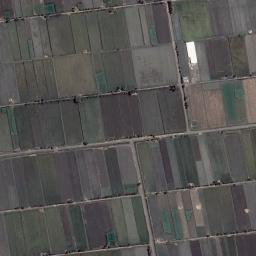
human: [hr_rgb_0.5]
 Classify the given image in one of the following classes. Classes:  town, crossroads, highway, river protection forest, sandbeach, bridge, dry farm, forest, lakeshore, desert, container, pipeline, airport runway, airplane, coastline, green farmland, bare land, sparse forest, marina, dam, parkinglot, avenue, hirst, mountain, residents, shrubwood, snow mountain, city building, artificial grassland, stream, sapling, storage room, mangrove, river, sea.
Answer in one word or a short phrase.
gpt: green farmland